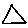
Label: triangle